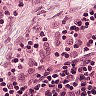
Metastatic tissue present: no